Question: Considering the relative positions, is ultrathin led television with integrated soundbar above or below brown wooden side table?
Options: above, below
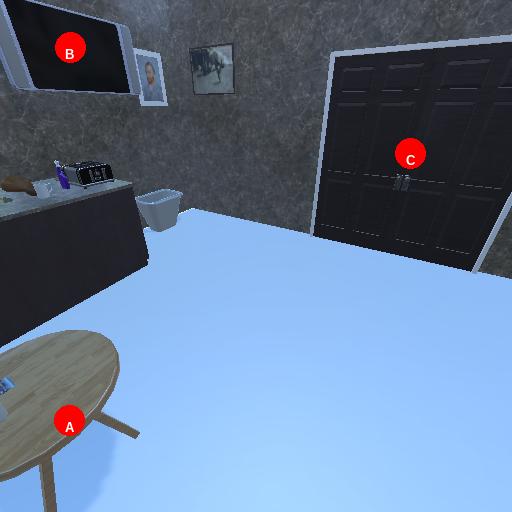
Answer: above